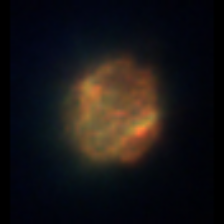
Taxon: Ciliates
Group: Other